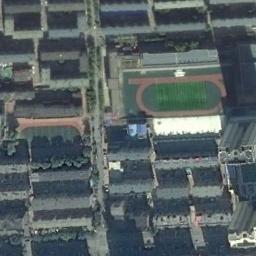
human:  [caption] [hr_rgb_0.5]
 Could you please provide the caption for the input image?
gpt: There are many buildings next to the ground track field .

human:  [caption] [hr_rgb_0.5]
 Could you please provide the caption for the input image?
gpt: The ground track field is surrounded by lots of buildings arranged neatly .

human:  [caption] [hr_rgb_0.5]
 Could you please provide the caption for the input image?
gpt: There is a building on the left of the track .

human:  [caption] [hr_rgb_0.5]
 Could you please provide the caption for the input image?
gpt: Track and field are built in the middle of residential area .

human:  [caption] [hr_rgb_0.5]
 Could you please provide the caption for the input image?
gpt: There are many buildings around the ground track field with a red track .